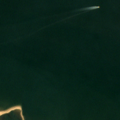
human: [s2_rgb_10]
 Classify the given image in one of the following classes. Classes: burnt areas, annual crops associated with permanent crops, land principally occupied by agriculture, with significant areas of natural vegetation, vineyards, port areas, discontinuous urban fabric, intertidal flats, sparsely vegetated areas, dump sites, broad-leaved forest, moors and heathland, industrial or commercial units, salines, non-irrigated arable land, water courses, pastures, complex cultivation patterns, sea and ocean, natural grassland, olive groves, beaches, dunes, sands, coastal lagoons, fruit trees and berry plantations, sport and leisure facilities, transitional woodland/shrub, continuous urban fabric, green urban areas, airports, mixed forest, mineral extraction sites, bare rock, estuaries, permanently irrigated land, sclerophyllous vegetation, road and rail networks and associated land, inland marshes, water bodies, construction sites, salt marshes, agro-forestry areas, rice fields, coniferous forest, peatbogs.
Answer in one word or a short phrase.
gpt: estuaries